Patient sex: M
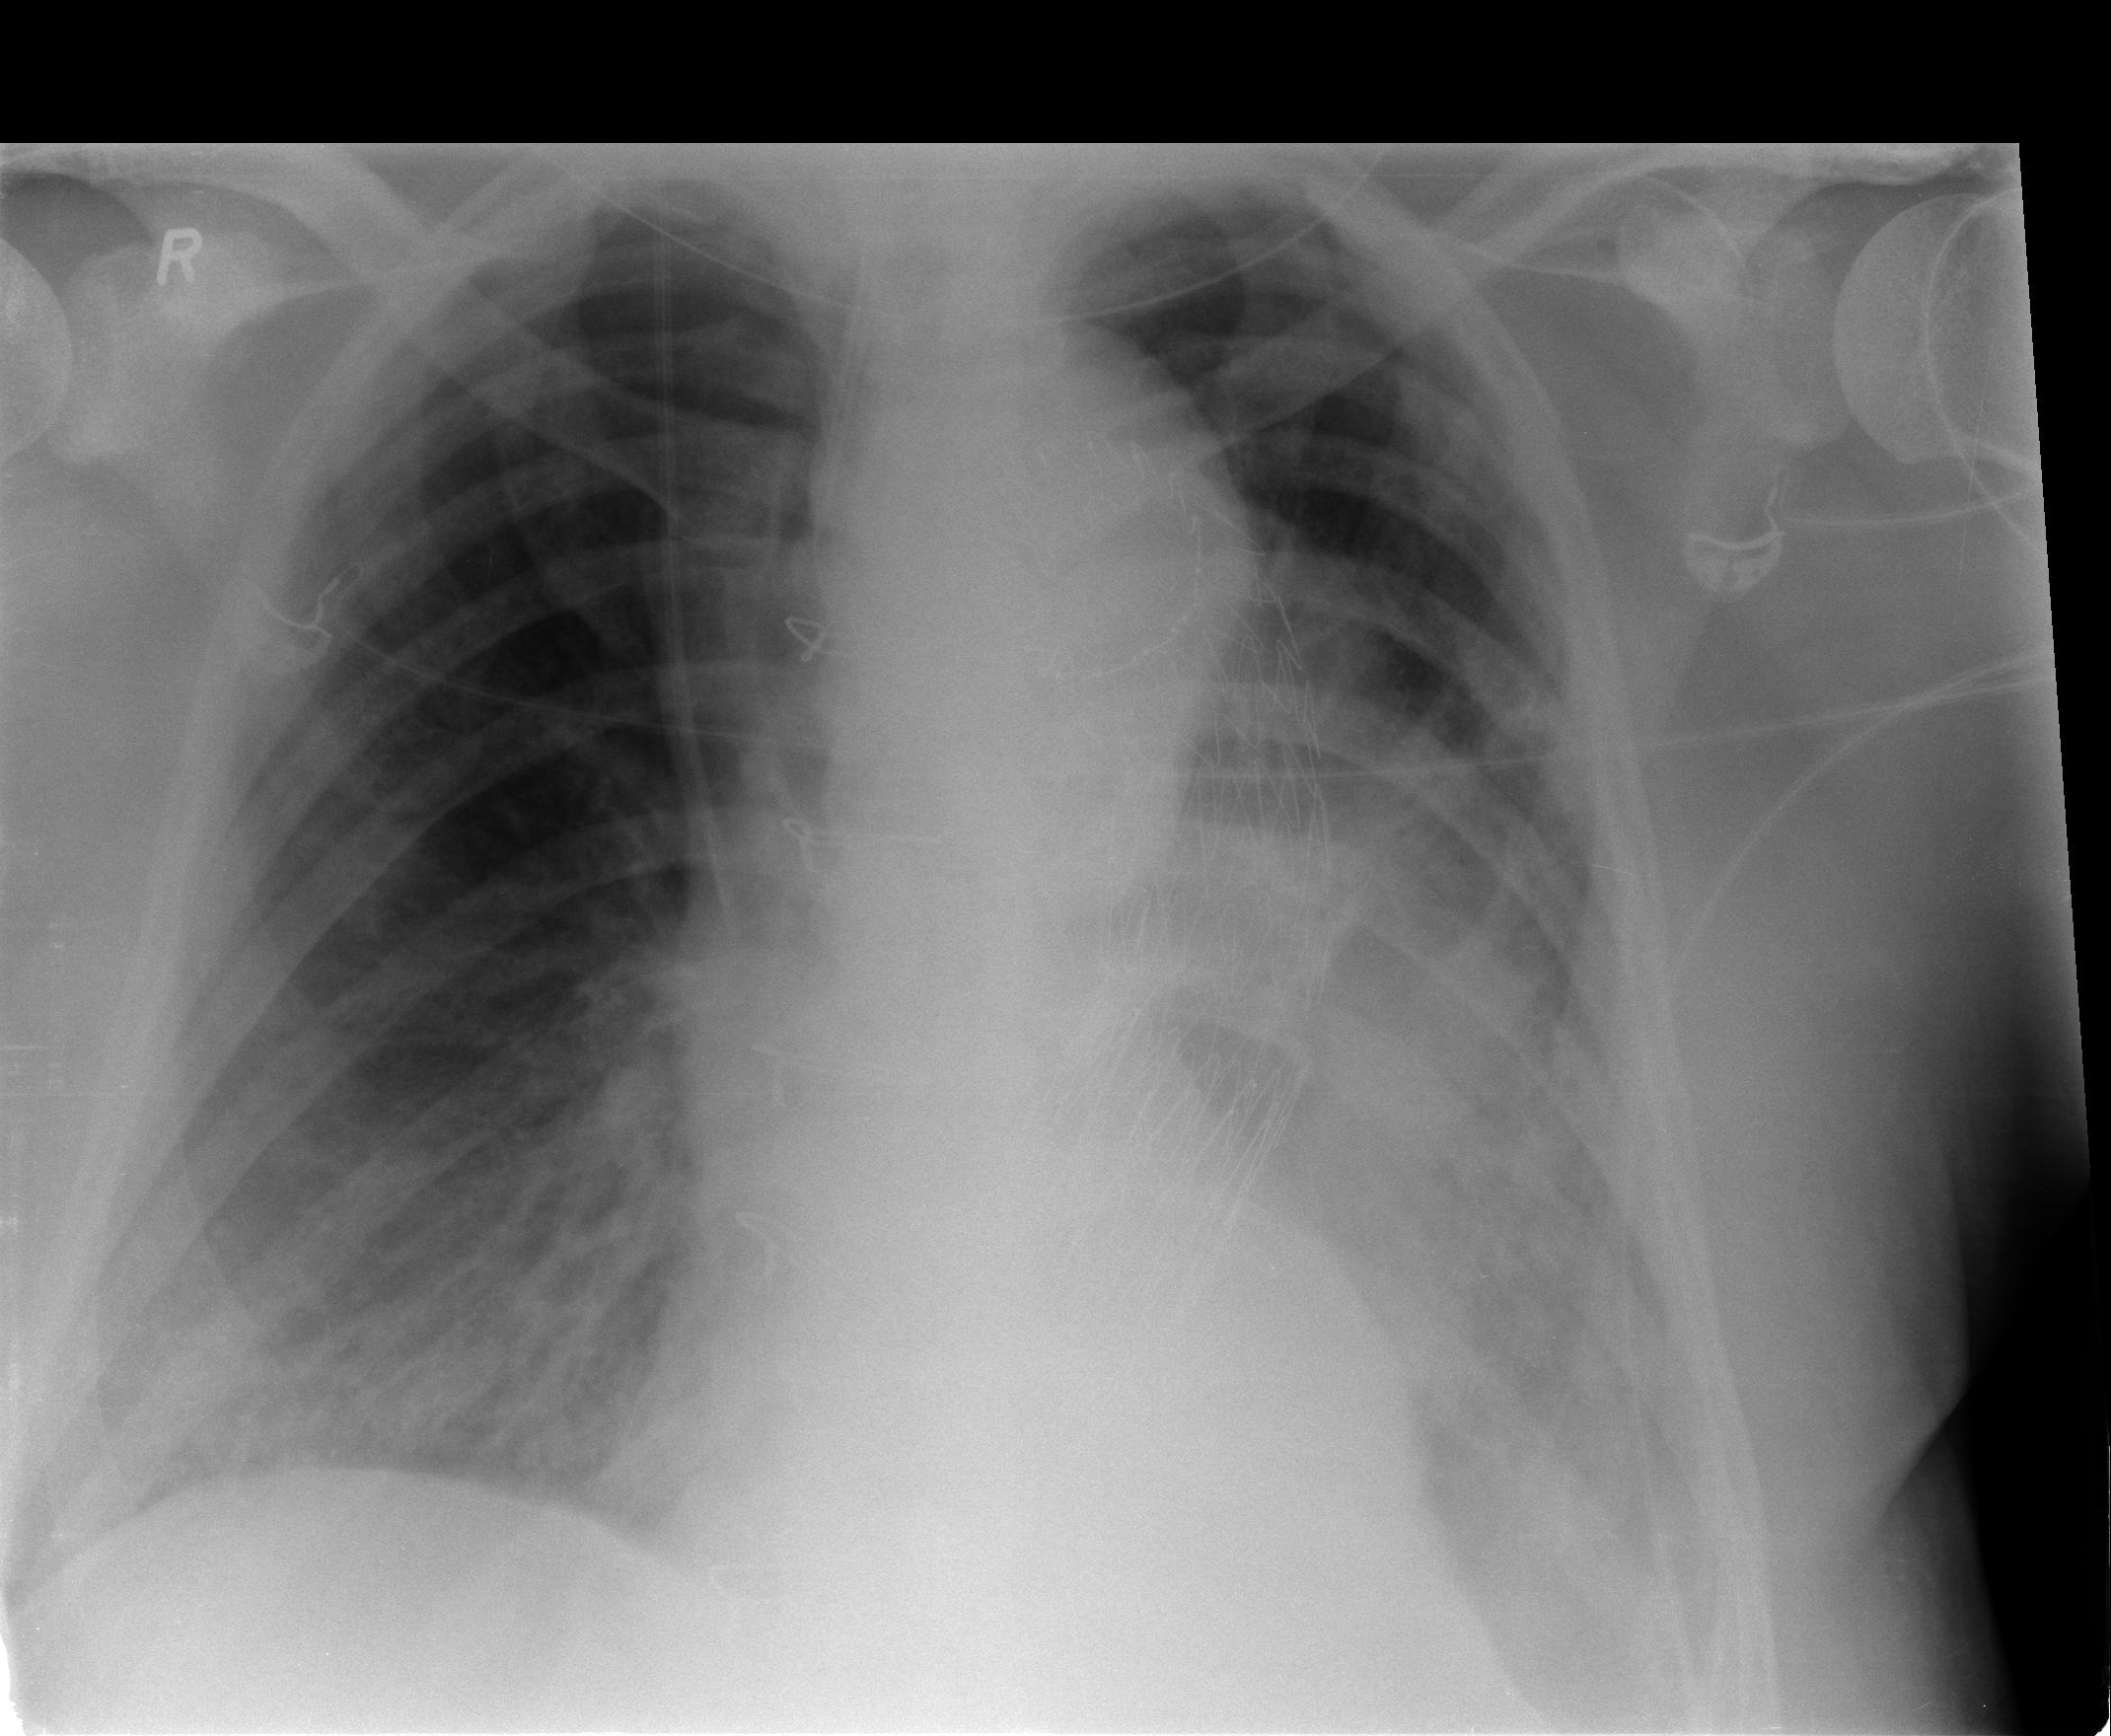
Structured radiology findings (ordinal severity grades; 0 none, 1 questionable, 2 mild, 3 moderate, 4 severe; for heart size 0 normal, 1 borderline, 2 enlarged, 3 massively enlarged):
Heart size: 0
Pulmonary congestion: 0
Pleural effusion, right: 0
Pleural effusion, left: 2
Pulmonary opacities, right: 0
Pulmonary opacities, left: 1
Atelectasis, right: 2
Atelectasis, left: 2